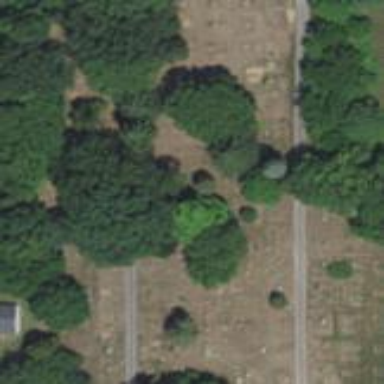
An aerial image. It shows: Cemetery.